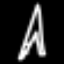
Label: The Eiffel Tower